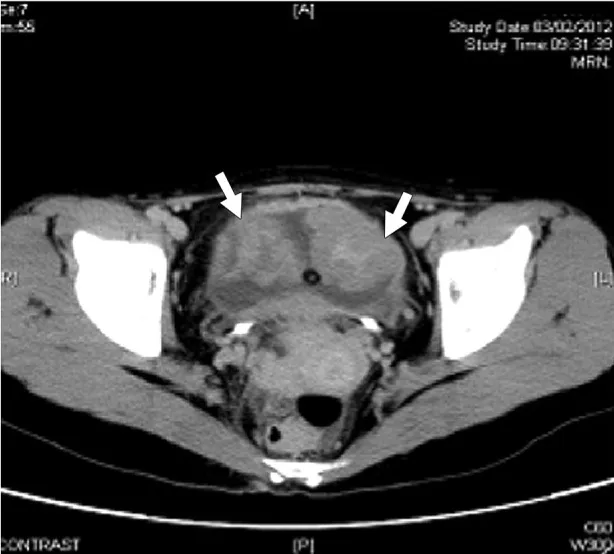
Computed tomography (CT) scan of the abdomen. Arrows indicate urinary bladder masses.
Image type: radiology (ct)